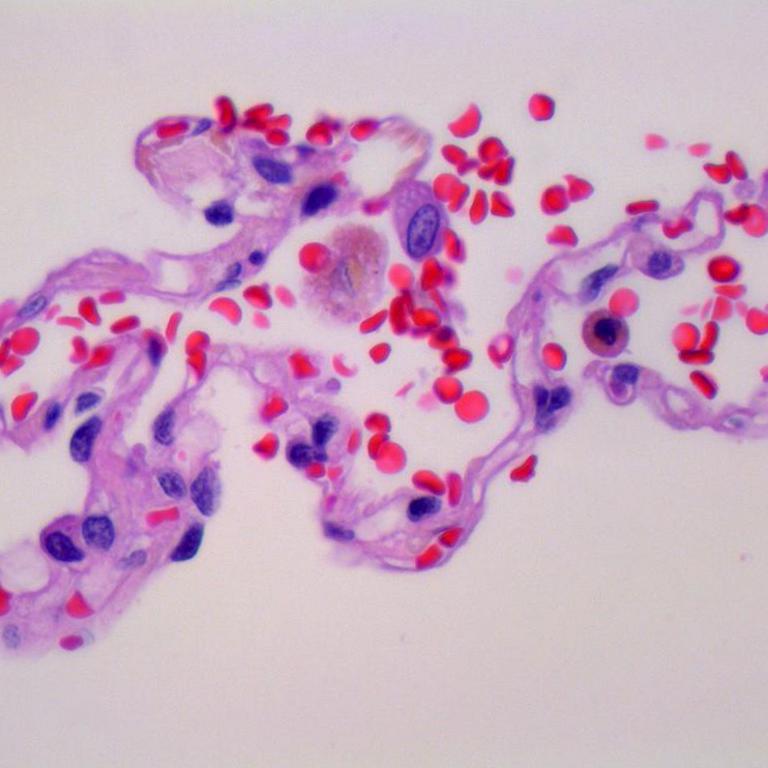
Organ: lung
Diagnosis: benign